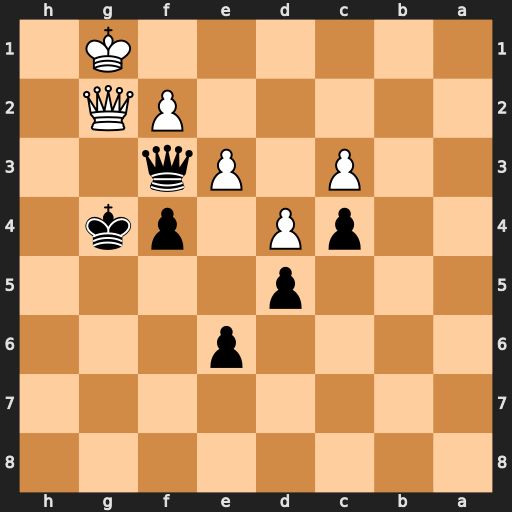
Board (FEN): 8/8/4p3/3p4/2pP1pk1/2P1Pq2/5PQ1/6K1
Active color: b
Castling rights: -
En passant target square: -
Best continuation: Qxg2+ Kxg2 f3+